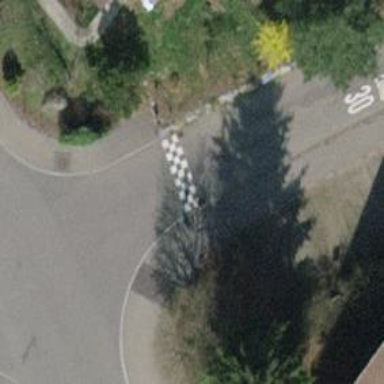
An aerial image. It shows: Table-style traffic calming feature.